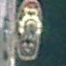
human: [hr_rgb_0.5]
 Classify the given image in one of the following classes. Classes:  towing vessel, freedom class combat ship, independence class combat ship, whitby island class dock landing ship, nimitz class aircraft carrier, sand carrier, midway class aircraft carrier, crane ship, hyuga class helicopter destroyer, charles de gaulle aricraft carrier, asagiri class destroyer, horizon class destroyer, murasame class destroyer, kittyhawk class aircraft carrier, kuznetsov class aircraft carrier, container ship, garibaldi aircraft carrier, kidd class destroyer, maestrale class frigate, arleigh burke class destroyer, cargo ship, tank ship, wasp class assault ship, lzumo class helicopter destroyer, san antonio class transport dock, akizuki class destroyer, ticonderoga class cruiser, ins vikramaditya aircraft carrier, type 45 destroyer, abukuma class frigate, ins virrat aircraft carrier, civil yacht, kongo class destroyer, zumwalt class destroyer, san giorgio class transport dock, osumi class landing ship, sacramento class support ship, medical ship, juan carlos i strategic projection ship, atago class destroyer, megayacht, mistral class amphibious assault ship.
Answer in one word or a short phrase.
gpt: Towing vessel